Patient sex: M
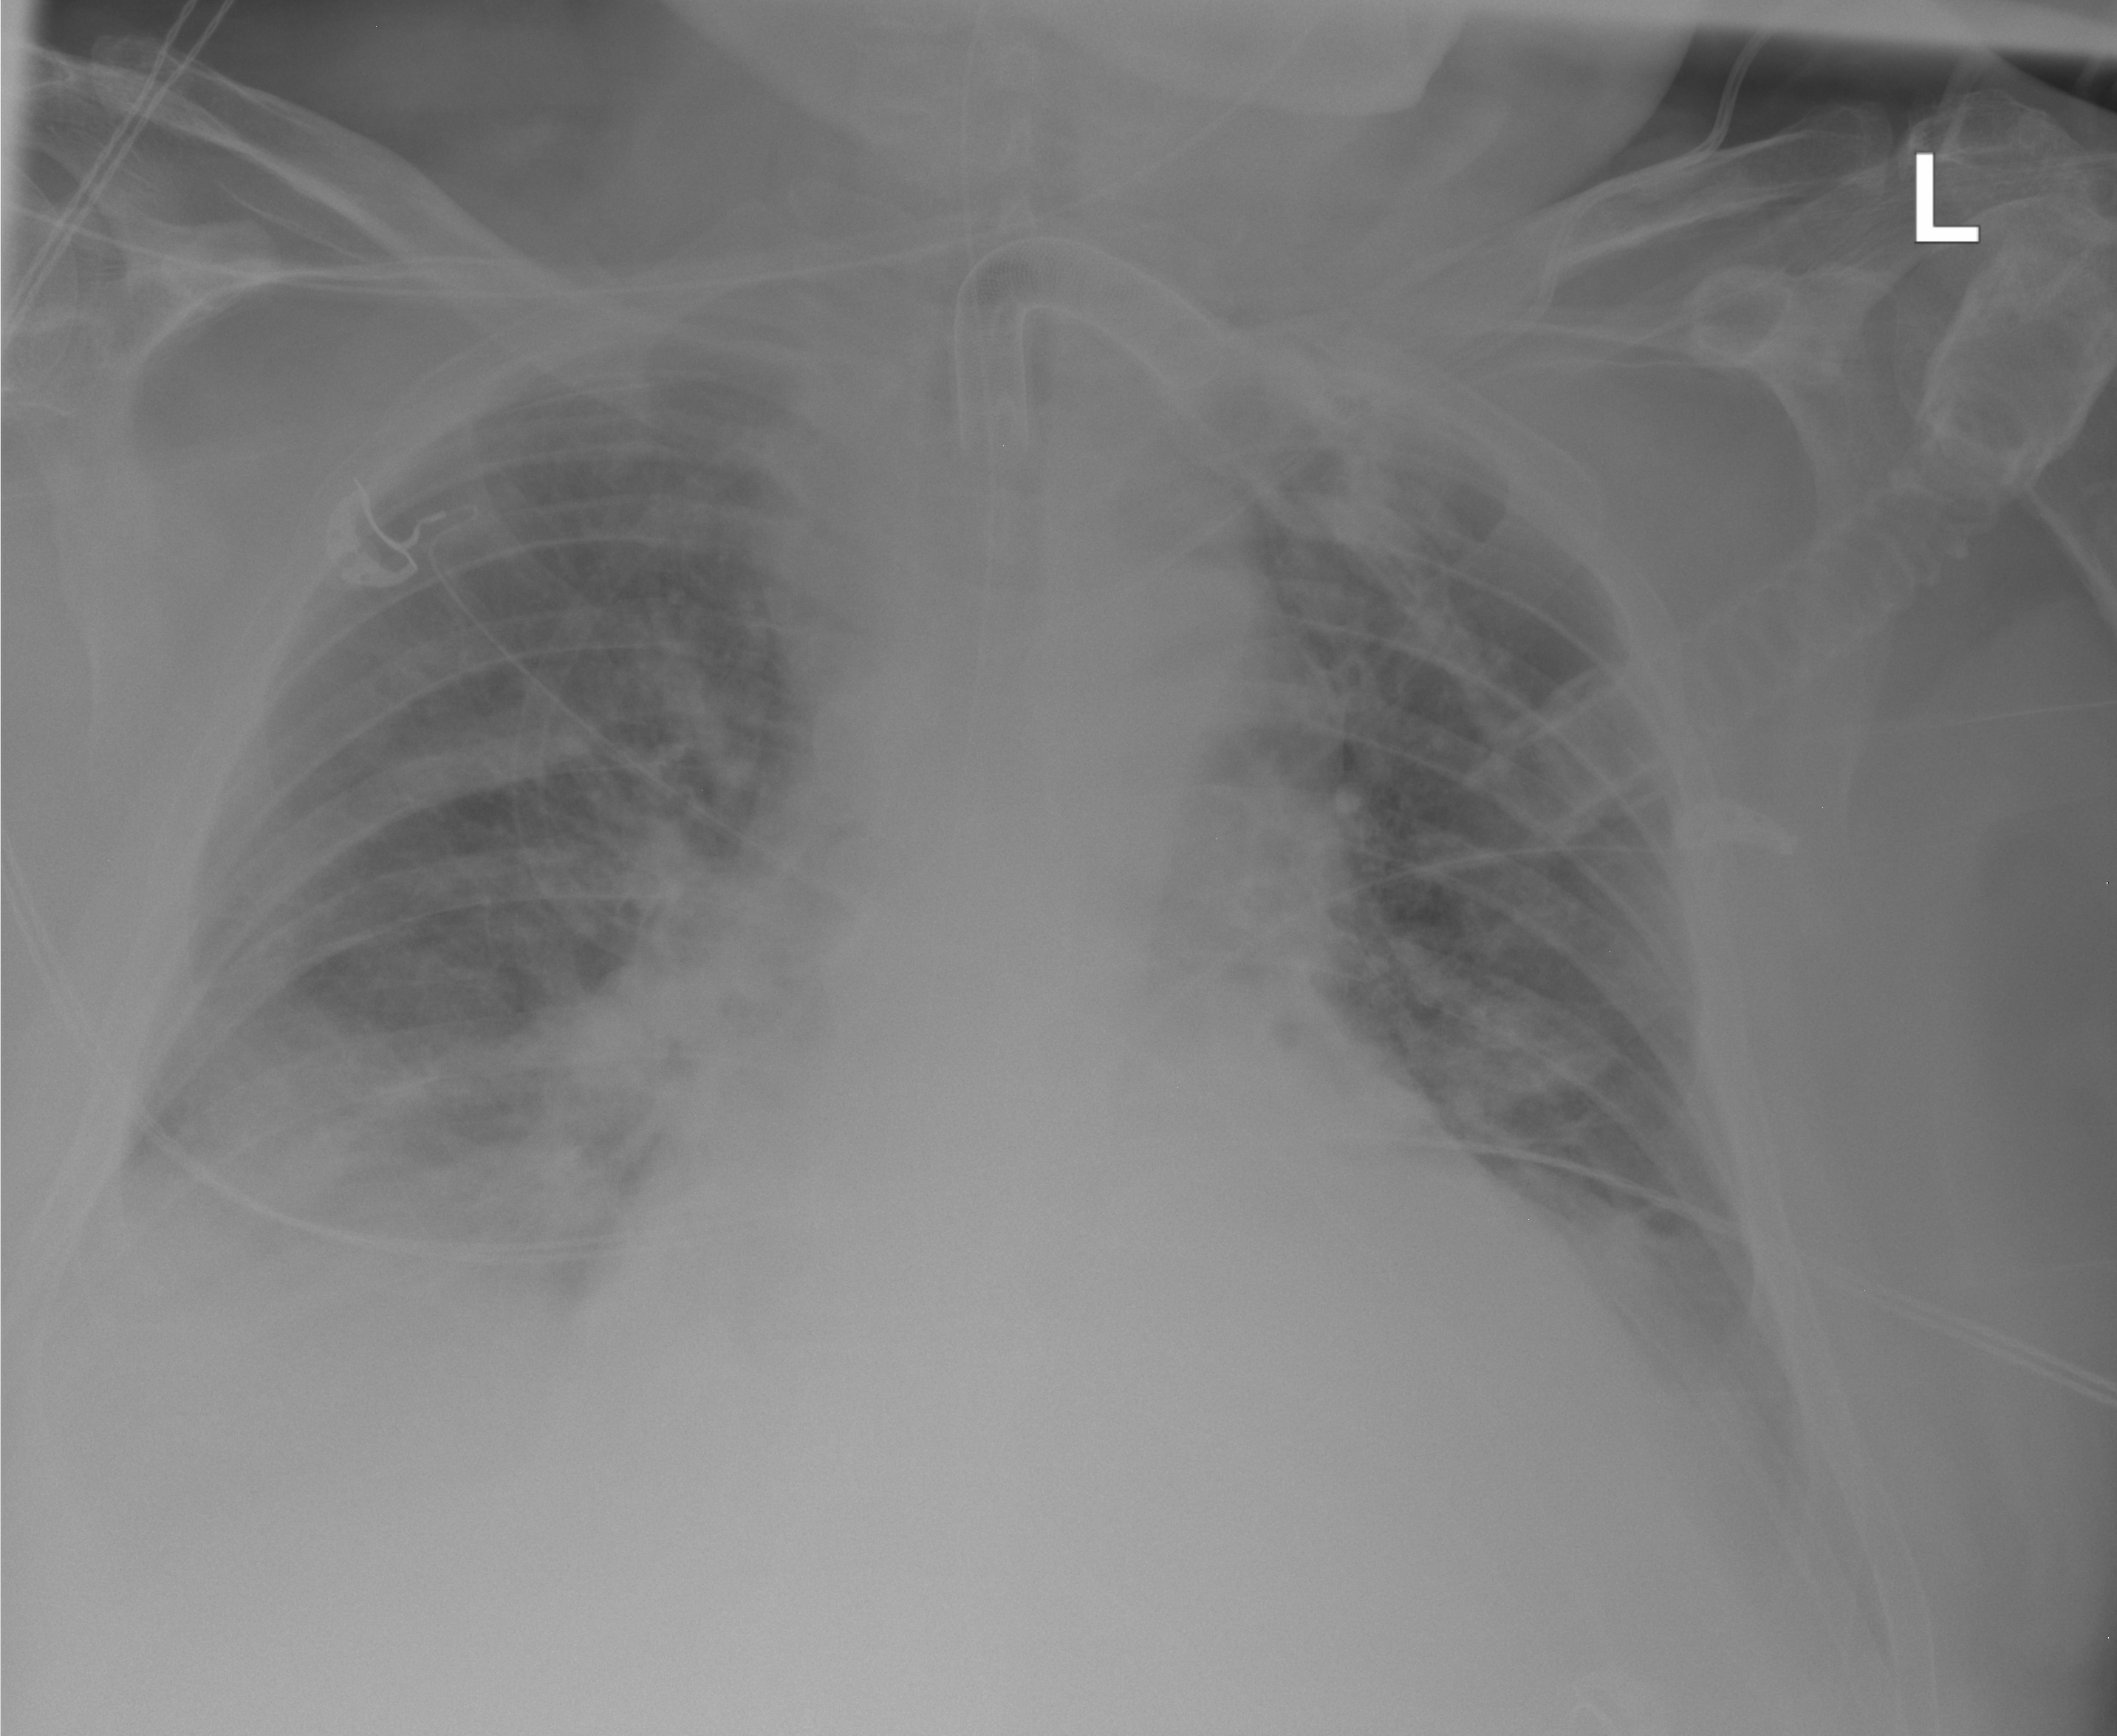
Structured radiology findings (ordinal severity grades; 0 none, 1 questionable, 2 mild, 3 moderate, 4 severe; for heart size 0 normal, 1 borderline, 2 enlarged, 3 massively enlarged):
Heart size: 2
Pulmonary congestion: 0
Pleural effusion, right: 2
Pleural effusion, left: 2
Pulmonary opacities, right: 2
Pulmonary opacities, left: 2
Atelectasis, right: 2
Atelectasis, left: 2